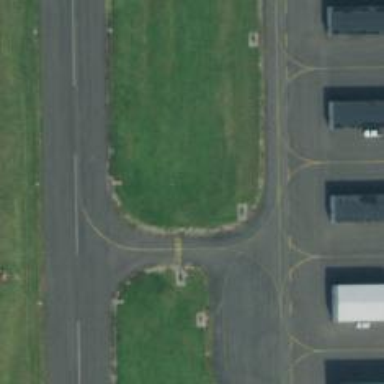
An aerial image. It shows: Image of taxiway at airport.